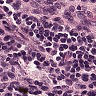
Metastatic tissue present: no